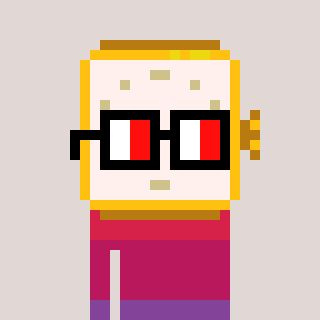
a pixel art character with square glasses with black frames and red eyes, a watch-shaped head and a orange-colored body on a warm background